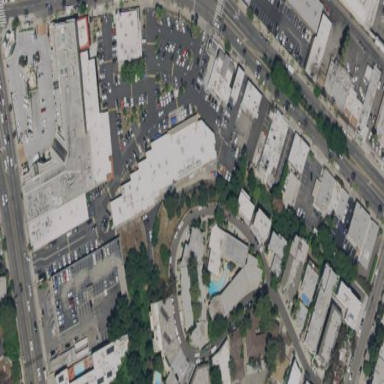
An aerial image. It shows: Retail area.